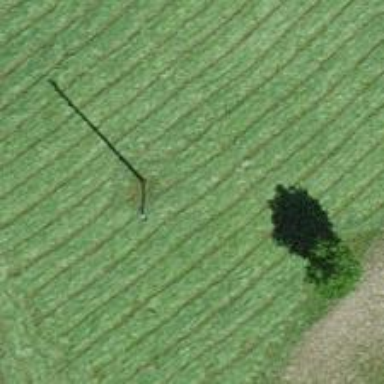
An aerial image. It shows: Power pole.